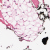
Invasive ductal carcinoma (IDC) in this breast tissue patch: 0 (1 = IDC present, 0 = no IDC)